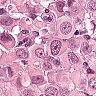
Metastatic tissue present: yes